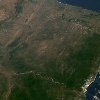
Label: land